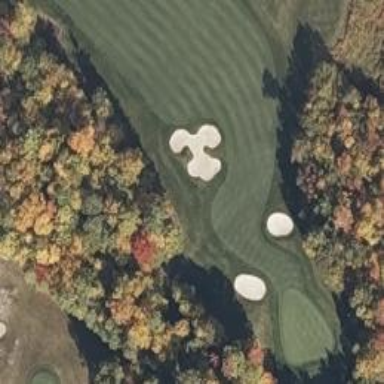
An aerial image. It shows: Pathway for golf carts.